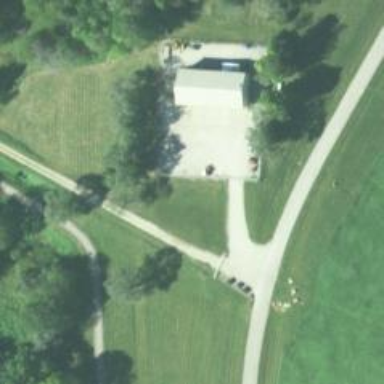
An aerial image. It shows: Driveway leading to service road.